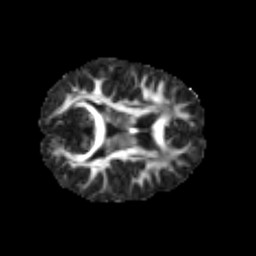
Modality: FA
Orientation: axial
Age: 6
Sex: male
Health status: healthy